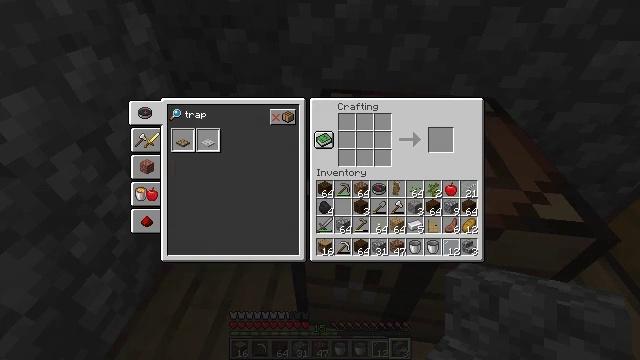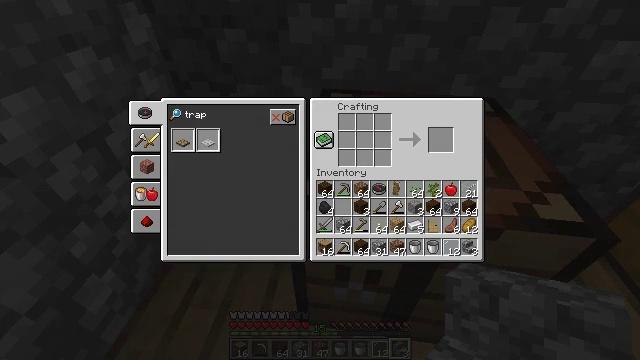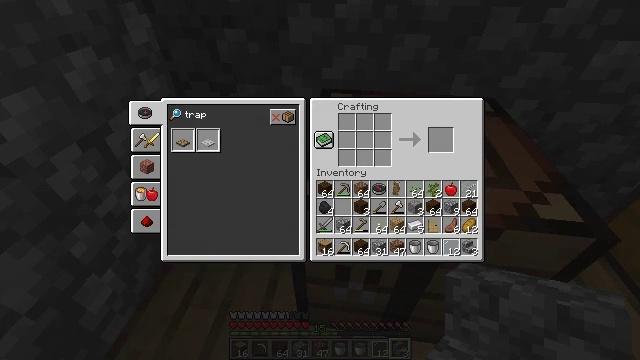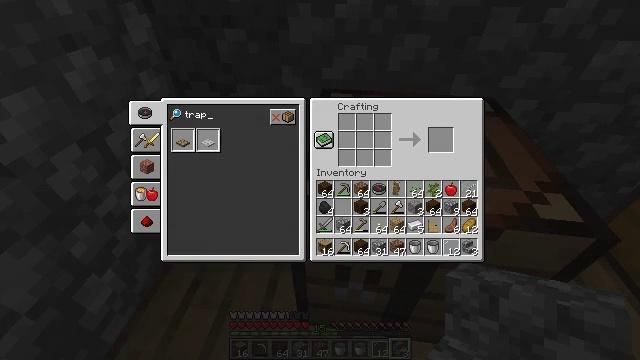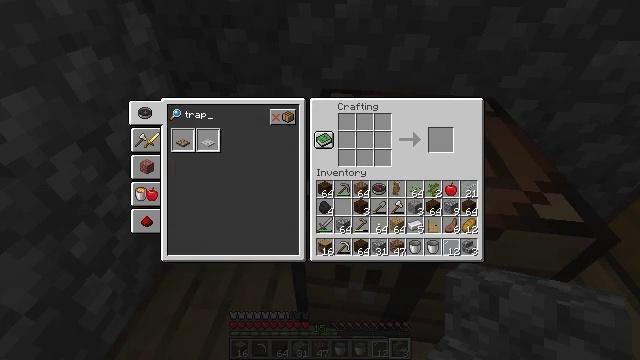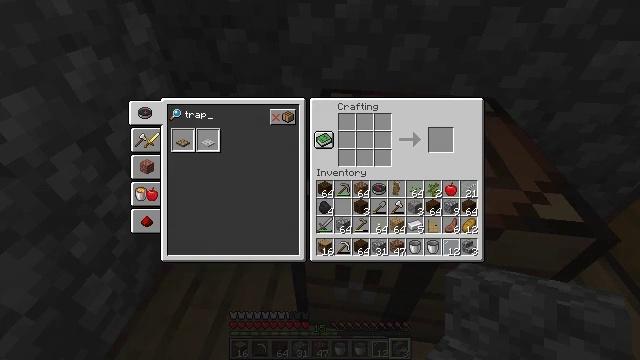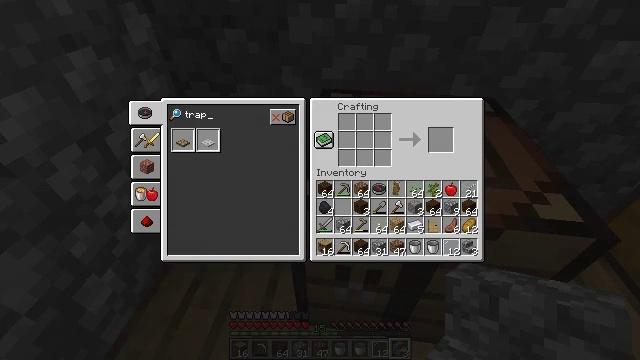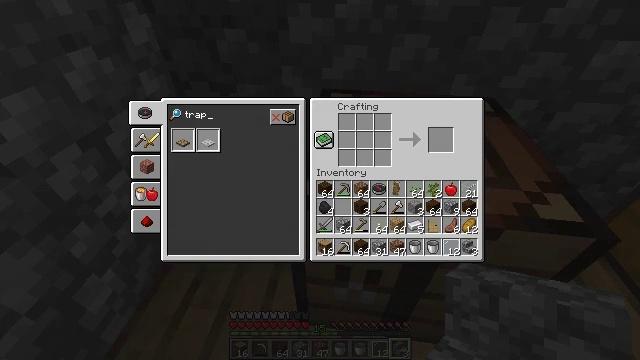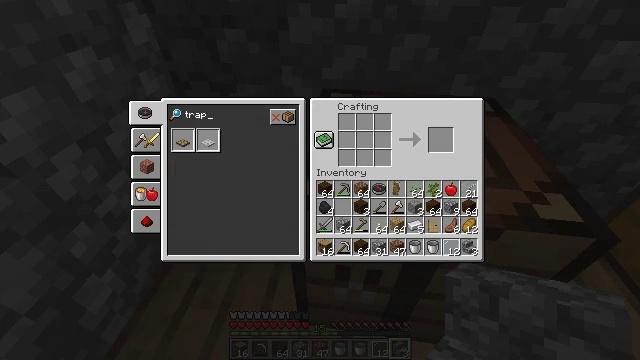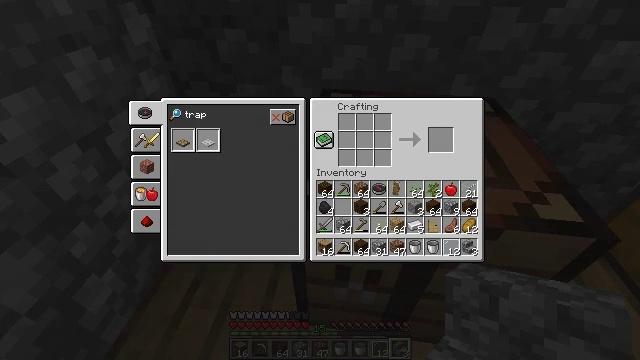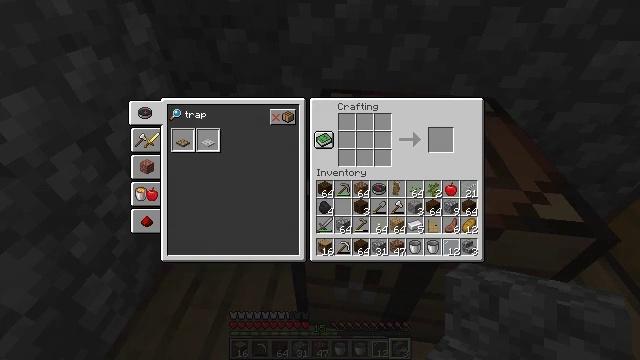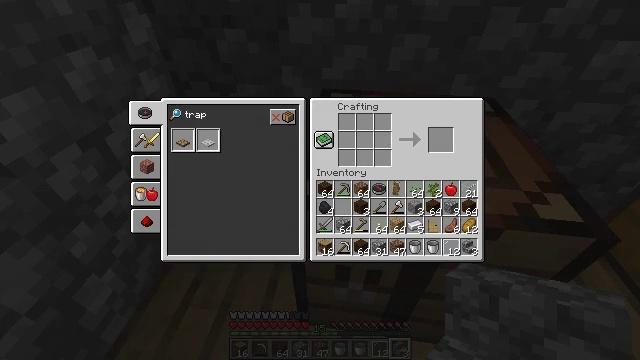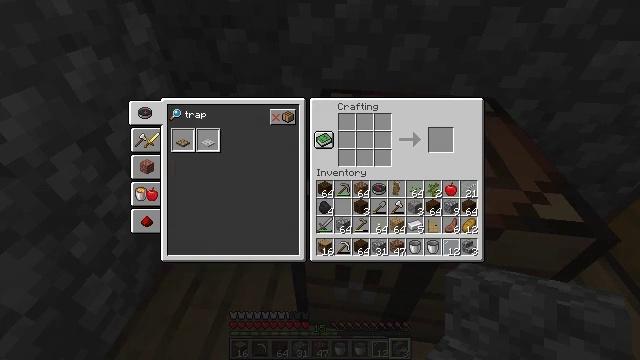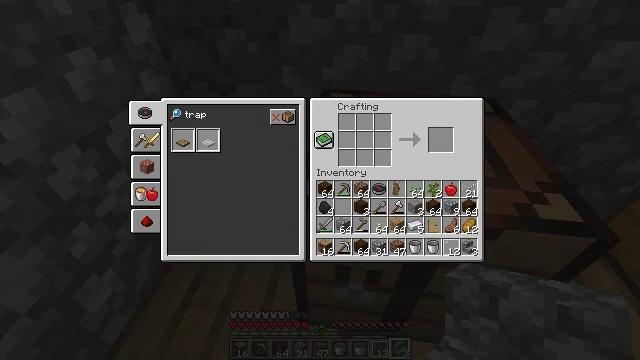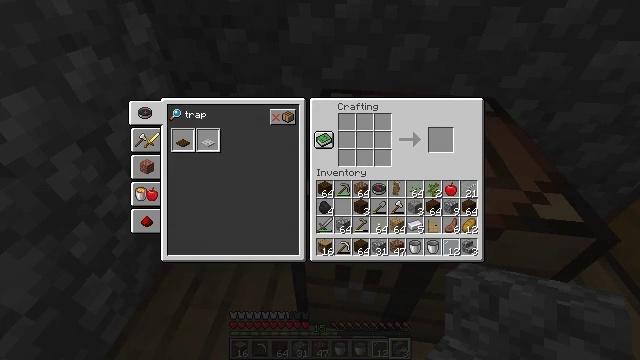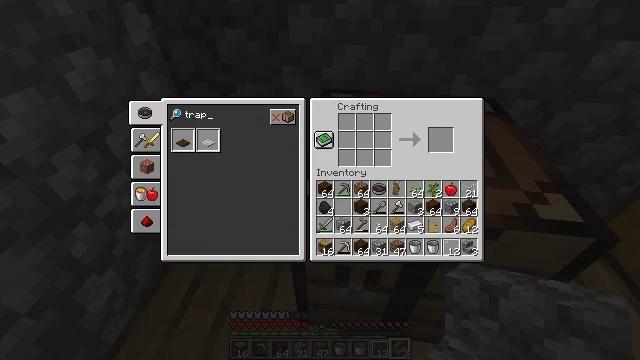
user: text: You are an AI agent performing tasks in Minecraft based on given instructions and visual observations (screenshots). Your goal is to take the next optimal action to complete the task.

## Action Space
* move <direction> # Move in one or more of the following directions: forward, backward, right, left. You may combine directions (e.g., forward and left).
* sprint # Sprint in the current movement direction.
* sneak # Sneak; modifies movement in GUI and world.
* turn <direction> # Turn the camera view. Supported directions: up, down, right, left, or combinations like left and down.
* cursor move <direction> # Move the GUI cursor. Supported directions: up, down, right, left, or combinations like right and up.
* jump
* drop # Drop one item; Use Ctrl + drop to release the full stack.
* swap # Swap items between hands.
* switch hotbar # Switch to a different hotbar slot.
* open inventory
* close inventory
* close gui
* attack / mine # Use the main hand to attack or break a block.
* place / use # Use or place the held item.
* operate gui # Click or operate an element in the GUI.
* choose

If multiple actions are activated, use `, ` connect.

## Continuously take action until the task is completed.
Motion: motion action
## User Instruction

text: Make a dark oak trapdoor on the crafting table.
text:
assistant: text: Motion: no_op
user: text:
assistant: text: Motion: no_op
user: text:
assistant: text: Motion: no_op
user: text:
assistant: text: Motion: no_op
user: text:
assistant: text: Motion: no_op
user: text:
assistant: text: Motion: no_op
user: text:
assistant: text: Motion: no_op
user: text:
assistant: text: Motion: no_op
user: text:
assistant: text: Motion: no_op
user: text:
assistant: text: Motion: no_op
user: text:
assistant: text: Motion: cursor move left
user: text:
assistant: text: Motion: no_op
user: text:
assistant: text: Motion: no_op
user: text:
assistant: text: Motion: no_op
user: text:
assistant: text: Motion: no_op
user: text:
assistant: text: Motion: no_op
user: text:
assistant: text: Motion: cursor move down
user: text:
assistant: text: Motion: cursor move left
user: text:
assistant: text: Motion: cursor move left
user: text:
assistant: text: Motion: no_op
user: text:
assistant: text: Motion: cursor move left
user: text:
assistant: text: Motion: cursor move left
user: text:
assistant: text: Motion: cursor move left
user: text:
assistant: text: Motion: no_op
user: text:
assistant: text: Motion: choose
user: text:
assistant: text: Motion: choose
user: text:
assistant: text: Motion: choose
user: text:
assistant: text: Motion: no_op
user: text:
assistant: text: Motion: no_op
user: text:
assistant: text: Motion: no_op